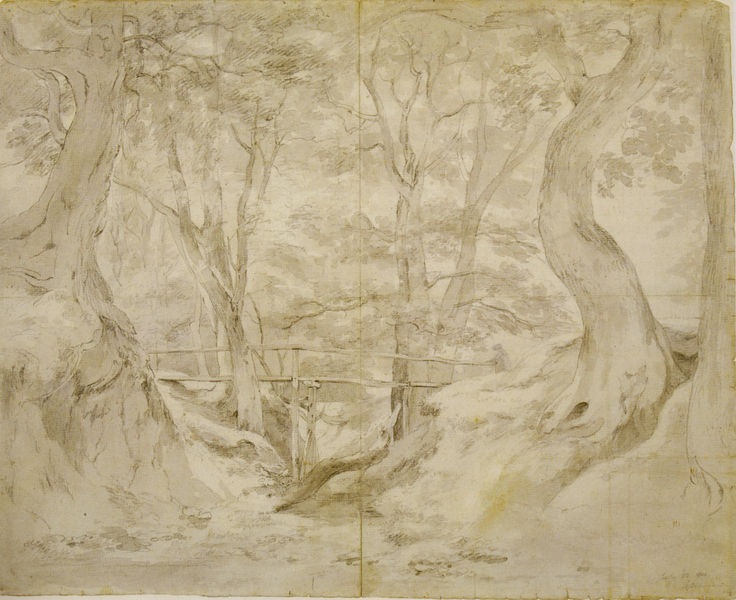
Titel: Helmingham Dell
Künstler: John Constable
Institution: (Privatsammlung)
Schlagwörter: baum, blätter, feder, himmel, laub, schatten, wasser, aquarell, baumstämme, bäume, fluss, gelb, landschaft, ocker, ufer, äste, braun, holz, licht, skizze, zeichnung, weg, beige, stein, ast, bach, baumstamm, natur, stamm, zweige, brücke, gewässer, blatt, krone, schön, wald, papier, studie, abhang, creme, fels, hang, allee, grafik, graphik, monochrom, vergilbt, schlucht, sepia, böschung, steg, stämme, falte, gefaltet, geländer, laviert, tusche, stütze, stangen, spaziergang, wurzel, flussbett, zweig, moos, bleistift, laubbaum, wurzeln, stäbe, geäst, laubbäume, alle, freilicht, knorrig, knick, lavierung, wildbach, verwachsen, vorzeichnung, holzbrücke, aquarel, toter baum, flüsschen, tahl, furth, flußlauf, sprengwerk, bürcke, umgetürzt, brücke am fluss, mit bäumen